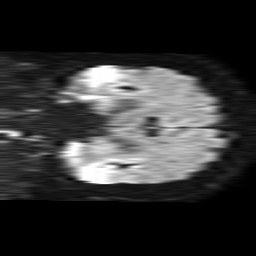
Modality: TRACE
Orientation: coronal
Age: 55
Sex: male
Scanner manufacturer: philips
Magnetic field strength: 1.5 T
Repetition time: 4.6 s
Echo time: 0.09059 s